Question: I have written a SQL statement which yields Days taken and count of how many of each.
What I'd like to accomplish is a counts and percentages of how above and below 10 days there are.
Below sample data and what I'd like to achieve in colored texts.

Your help will be much appreciated thanks heaps.
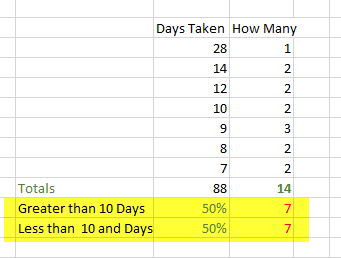
Answer: If you just want the last two days, you can use:
'''
select (case when days_take <= 10 then '10 or less' else 'greater than 10' end) as grp,
count(*) * 100.0 / sum(count(*)) over () as percentage,
count(*) as ratio
from t
group by (case when days_take <= 10 then '10 or less' else 'greater than 10' end);
'''